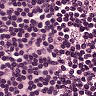
Metastatic tissue present: no